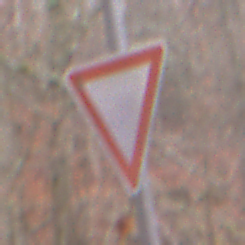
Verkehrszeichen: VorfahrtGewaehren
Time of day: Midday
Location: Outdoor (Nature)
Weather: Overcast
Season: Autumn
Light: Natural